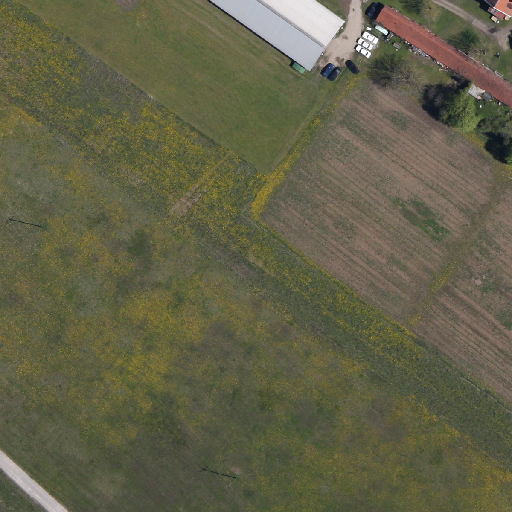
Referring expression: building along the road